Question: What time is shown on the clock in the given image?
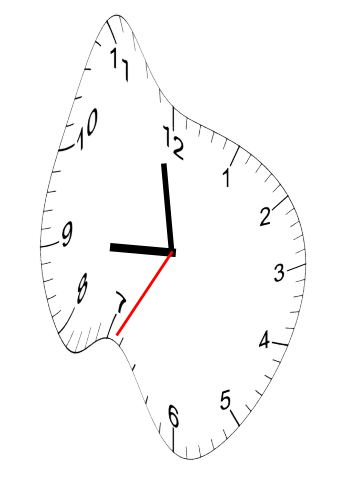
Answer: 08:58:35